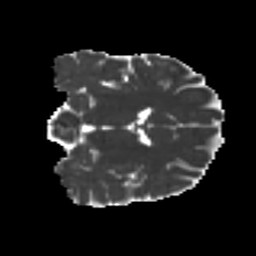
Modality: MD
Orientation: coronal
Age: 23
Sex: female
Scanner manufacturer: ge
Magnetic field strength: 3 T
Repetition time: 7.8 s
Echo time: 0.0606 s